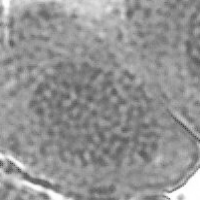
Label: prophase